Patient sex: M
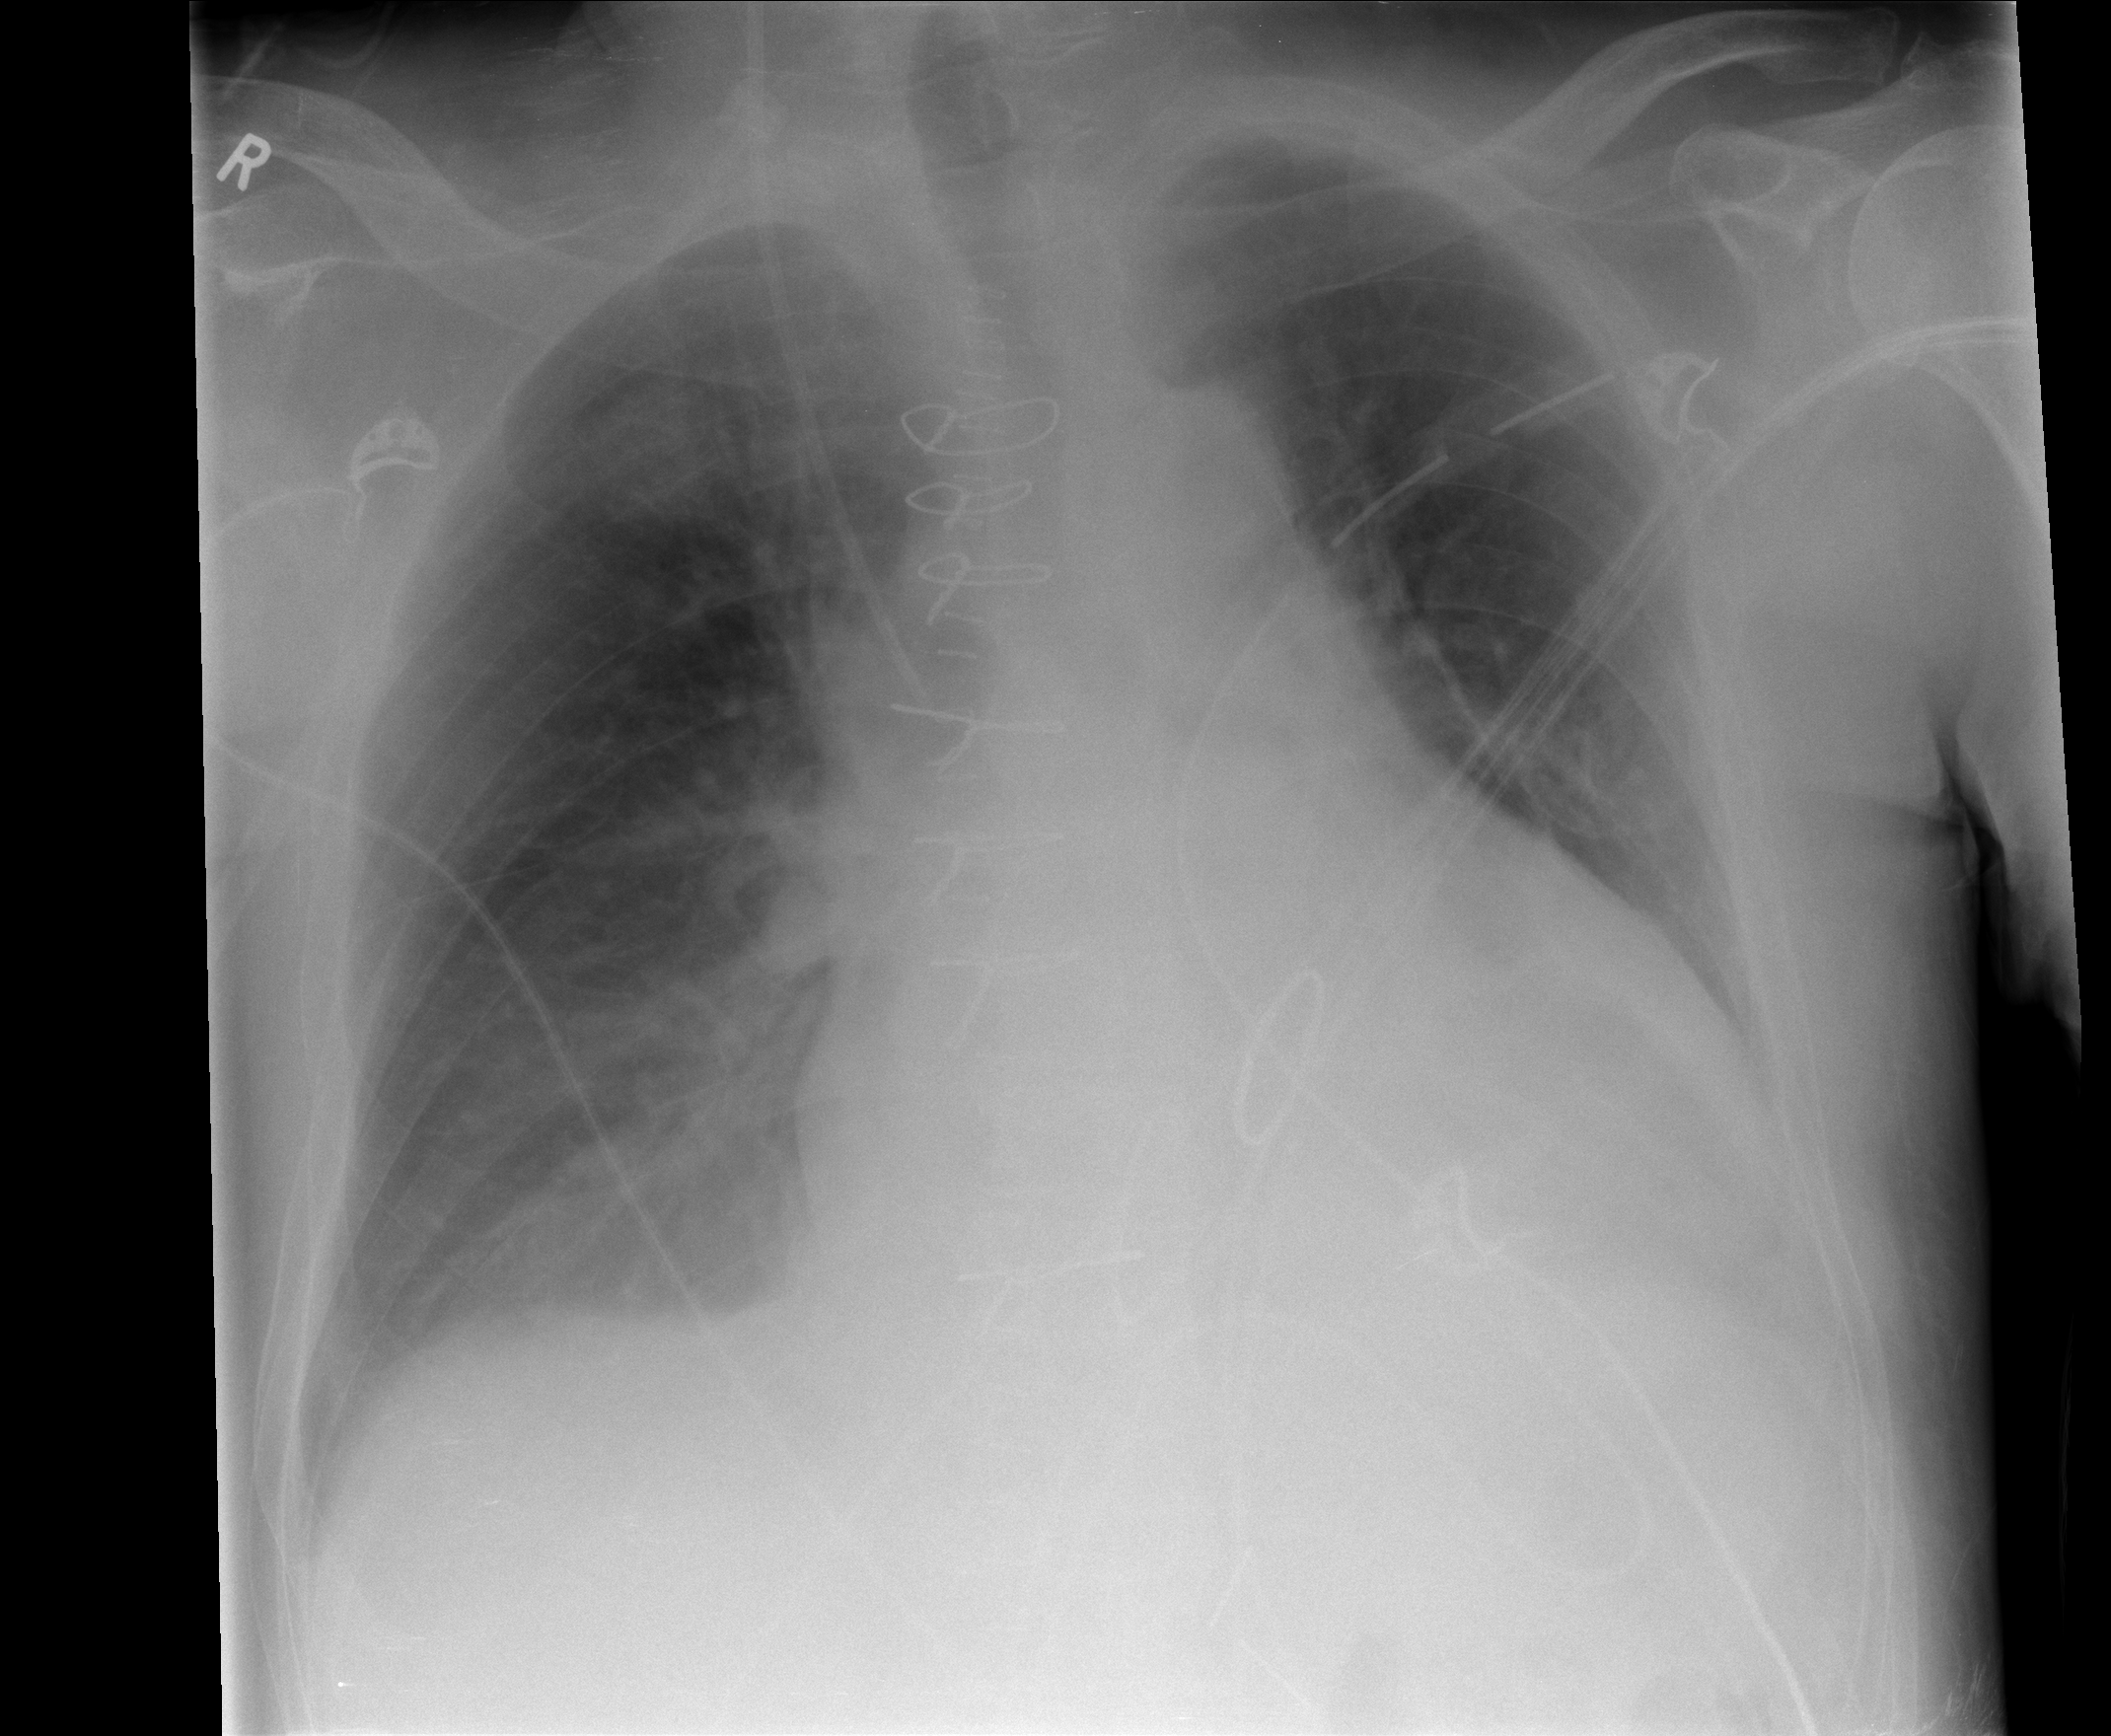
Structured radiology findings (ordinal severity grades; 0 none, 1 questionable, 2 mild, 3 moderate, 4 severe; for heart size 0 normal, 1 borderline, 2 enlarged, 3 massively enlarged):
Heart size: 2
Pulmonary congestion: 1
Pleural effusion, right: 2
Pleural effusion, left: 0
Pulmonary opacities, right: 1
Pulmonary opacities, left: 0
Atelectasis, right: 2
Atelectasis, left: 2